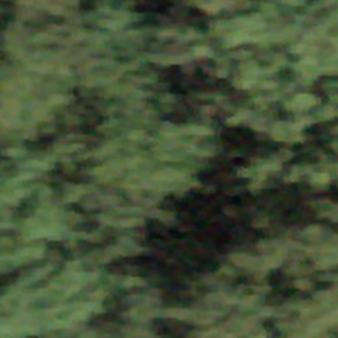
Label: other